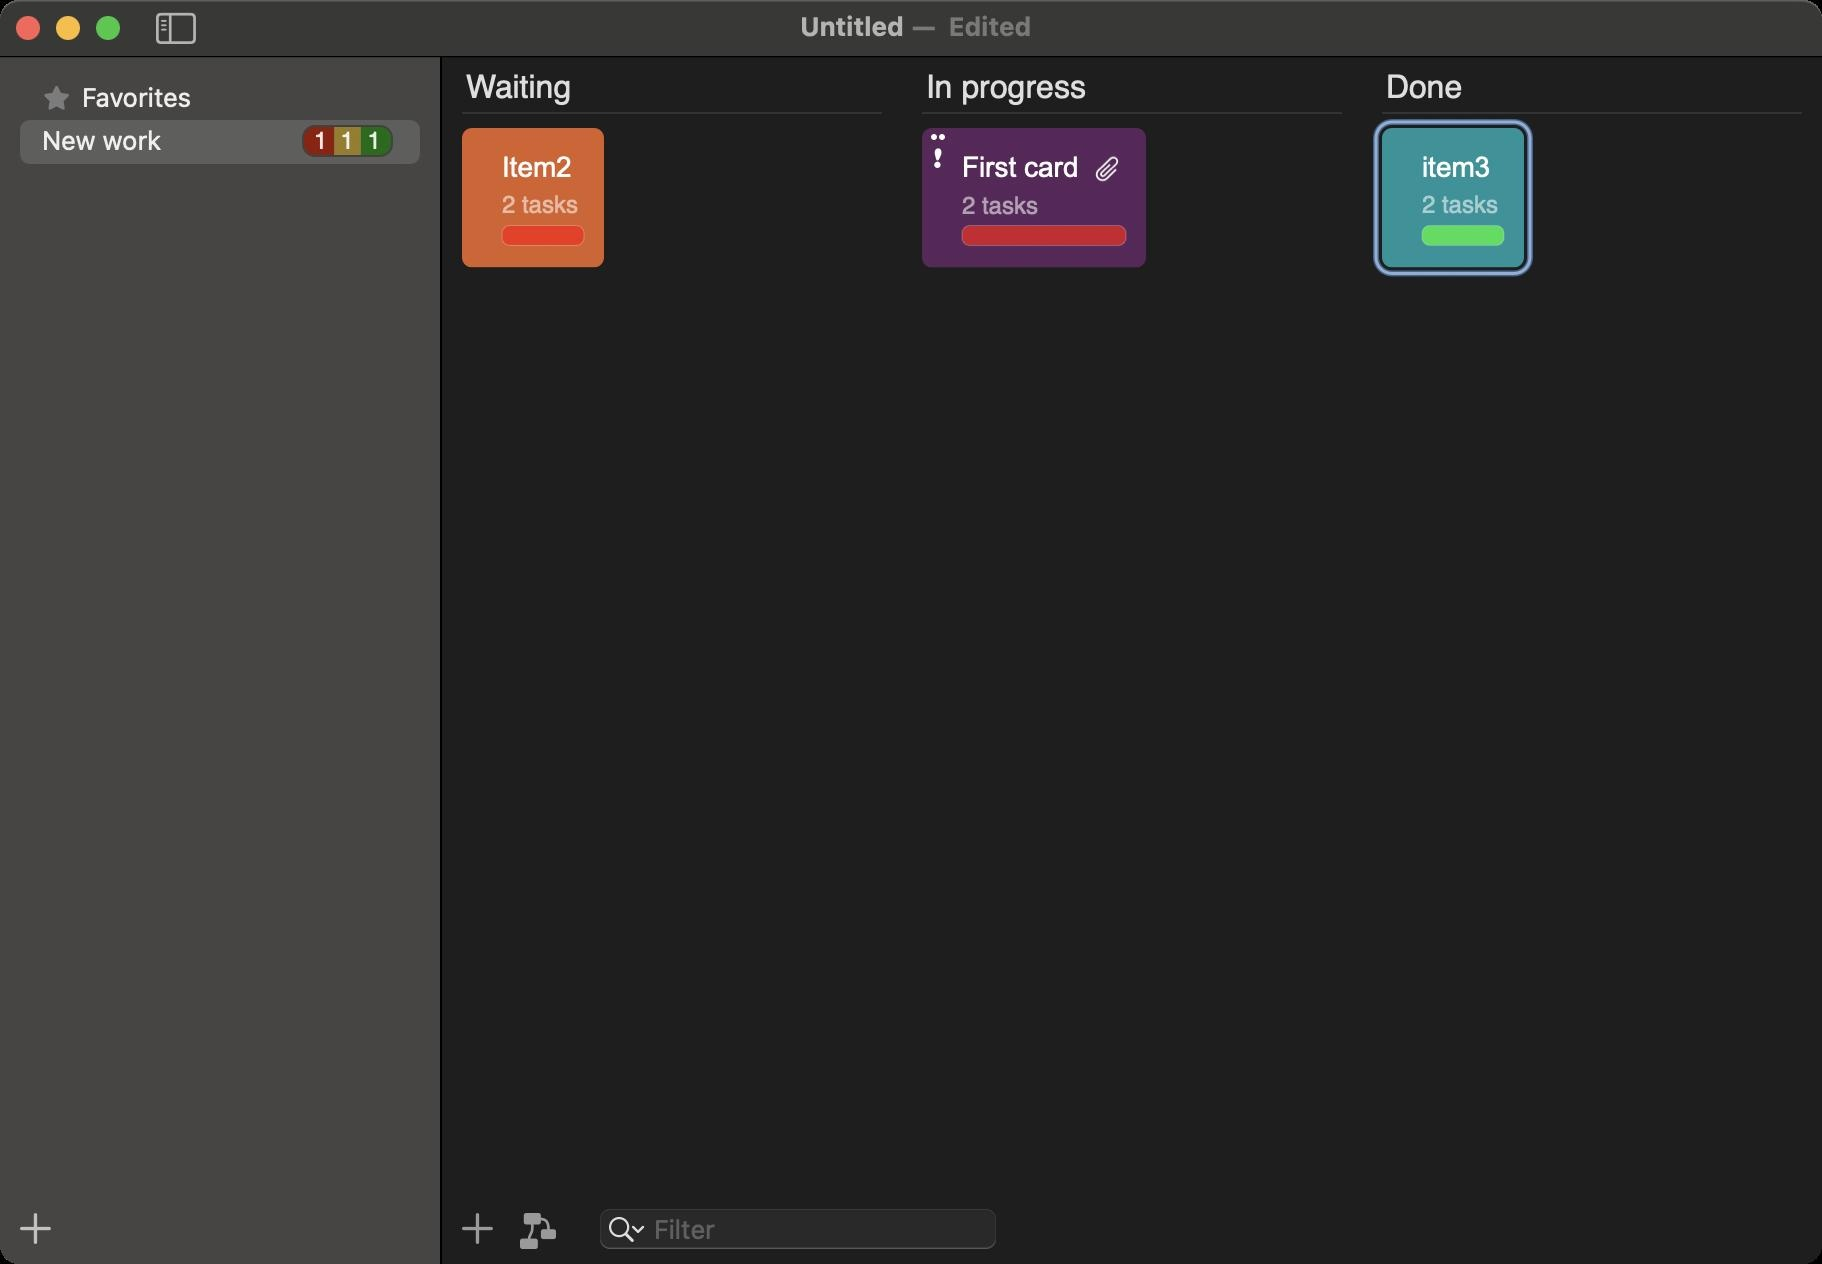
Accessibility tree:
{"name": "Untitled", "role": "AXWindow", "description": null, "role_description": "standard window", "value": null, "position": "415.00;248.00", "size": "911;632", "children": [{"name": null, "role": "AXSplitGroup", "description": null, "role_description": "split group", "value": null, "position": "0.00;28.00", "size": "911;604", "children": [{"name": null, "role": "AXScrollArea", "description": null, "role_description": "scroll area", "value": null, "position": "0.00;28.00", "size": "220;569", "children": [{"name": null, "role": "AXTable", "description": null, "role_description": "table", "value": null, "position": "0.00;28.00", "size": "220;569", "children": [{"name": null, "role": "AXRow", "description": null, "role_description": "table row", "value": null, "position": "0.00;38.00", "size": "220;22", "children": [{"name": null, "role": "AXCell", "description": null, "role_description": "cell", "value": null, "position": "16.00;40.00", "size": "188;17", "children": [{"name": null, "role": "AXStaticText", "description": null, "role_description": "text", "value": "Favorites", "position": "39.00;40.50", "size": "142;16", "children": []}]}]}, {"name": null, "role": "AXRow", "description": null, "role_description": "table row", "value": null, "position": "0.00;60.00", "size": "220;22", "children": [{"name": null, "role": "AXCell", "description": null, "role_description": "cell", "value": null, "position": "16.00;62.00", "size": "188;17", "children": [{"name": null, "role": "AXTextField", "description": null, "role_description": "text field", "value": "New work", "position": "19.00;62.00", "size": "128;17", "children": []}]}]}, {"name": null, "role": "AXColumn", "description": null, "role_description": "column", "value": null, "position": "10.00;28.00", "size": "200;569", "children": []}]}]}, {"name": "", "role": "AXButton", "description": null, "role_description": "button", "value": null, "position": "8.00;602.00", "size": "20;24", "children": []}, {"name": null, "role": "AXSplitter", "description": null, "role_description": "splitter", "value": 220.0, "position": "220.00;28.00", "size": "1;604", "children": []}, {"name": null, "role": "AXSplitGroup", "description": null, "role_description": "split group", "value": null, "position": "221.00;28.00", "size": "690;604", "children": [{"name": null, "role": "AXGroup", "description": null, "role_description": "group", "value": null, "position": "221.00;28.00", "size": "690;604", "children": [{"name": null, "role": "AXScrollArea", "description": null, "role_description": "scroll area", "value": null, "position": "221.00;28.00", "size": "690;569", "children": [{"name": null, "role": "AXTextField", "description": null, "role_description": "text field", "value": "Waiting", "position": "231.00;34.00", "size": "172;20", "children": []}, {"name": null, "role": "AXTextField", "description": null, "role_description": "text field", "value": "", "position": "406.00;34.00", "size": "35;20", "children": []}, {"name": null, "role": "AXTextField", "description": null, "role_description": "text field", "value": "In progress", "position": "461.00;34.00", "size": "172;20", "children": []}, {"name": null, "role": "AXTextField", "description": null, "role_description": "text field", "value": "", "position": "636.00;34.00", "size": "35;20", "children": []}, {"name": null, "role": "AXTextField", "description": null, "role_description": "text field", "value": "Done", "position": "691.00;34.00", "size": "172;20", "children": []}, {"name": null, "role": "AXTextField", "description": null, "role_description": "text field", "value": "", "position": "866.00;34.00", "size": "35;20", "children": []}]}, {"name": "", "role": "AXButton", "description": null, "role_description": "button", "value": null, "position": "229.00;602.00", "size": "20;24", "children": []}, {"name": "", "role": "AXCheckBox", "description": null, "role_description": "toggle button", "value": 0, "position": "261.00;605.50", "size": "18;18", "children": []}, {"name": null, "role": "AXTextField", "description": null, "role_description": "search text field", "value": "", "position": "299.00;603.50", "size": "200;22", "children": [{"name": "", "role": "AXButton", "description": "search", "role_description": "button", "value": null, "position": "301.00;603.50", "size": "25;22", "children": []}]}]}]}]}, {"name": null, "role": "AXStaticText", "description": null, "role_description": "text", "value": "—", "position": "454.00;5.00", "size": "16;16", "children": []}, {"name": null, "role": "AXButton", "description": null, "role_description": "close button", "value": null, "position": "7.00;6.00", "size": "14;16", "children": []}, {"name": null, "role": "AXButton", "description": null, "role_description": "full screen button", "value": null, "position": "47.00;6.00", "size": "14;16", "children": [{"name": null, "role": "AXGroup", "description": null, "role_description": "group", "value": null, "position": "47.00;6.00", "size": "14;16", "children": [{"name": null, "role": "AXGroup", "description": null, "role_description": "group", "value": null, "position": "47.00;6.00", "size": "14;16", "children": []}]}]}, {"name": null, "role": "AXButton", "description": null, "role_description": "minimize button", "value": null, "position": "27.00;6.00", "size": "14;16", "children": []}, {"name": "", "role": "AXButton", "description": null, "role_description": "button", "value": null, "position": "76.00;3.50", "size": "24;21", "children": []}, {"name": "Edited", "role": "AXMenuButton", "description": "document actions", "role_description": "menu button", "value": null, "position": "471.00;5.00", "size": "54;16", "children": []}, {"name": null, "role": "AXStaticText", "description": null, "role_description": "text", "value": "Untitled", "position": "398.00;5.00", "size": "56;16", "children": []}]}